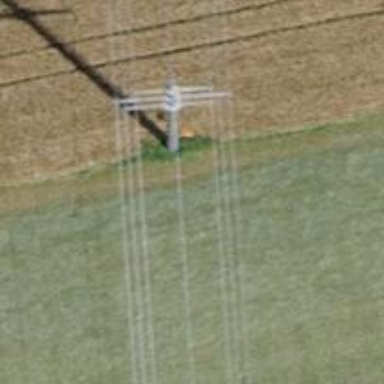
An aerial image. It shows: Power tower.